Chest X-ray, PA view. Patient: 27 years old, sex F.
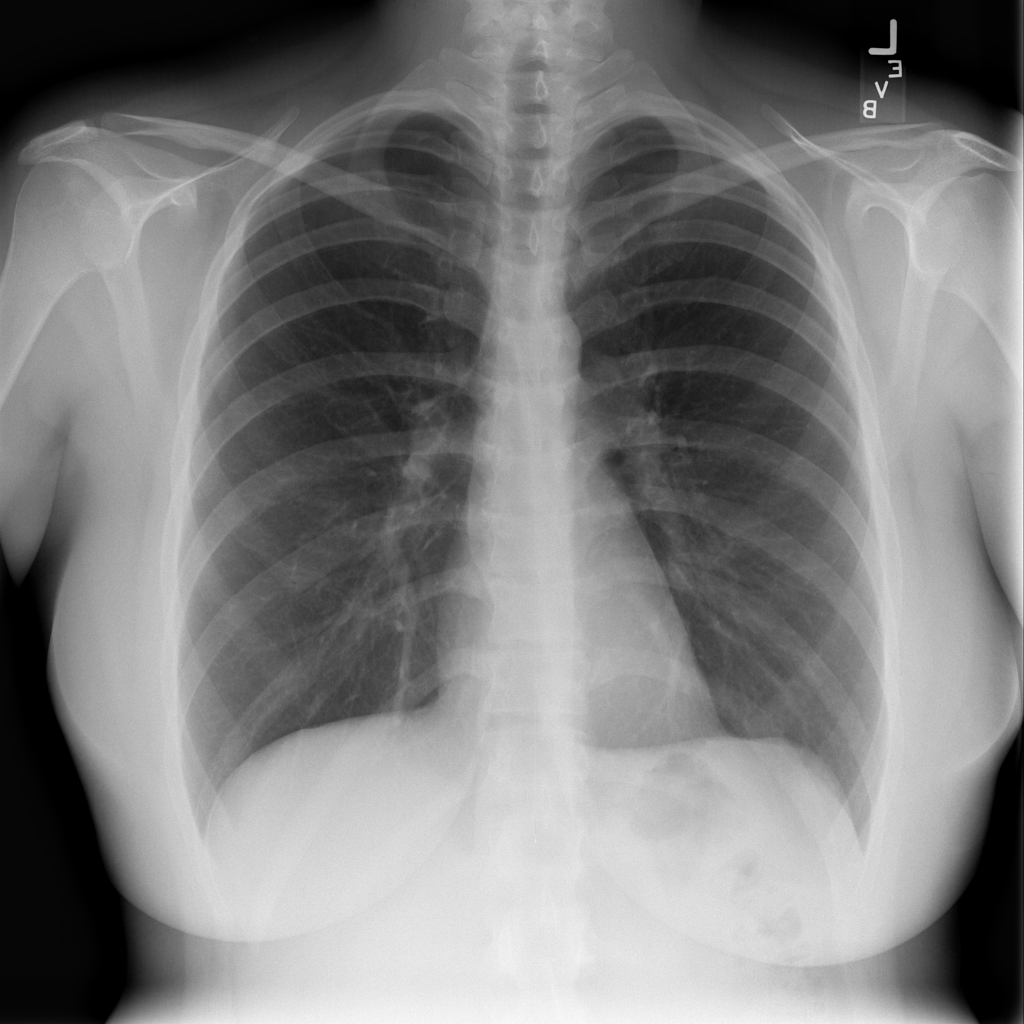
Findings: No Finding